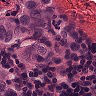
Metastatic tissue present: yes